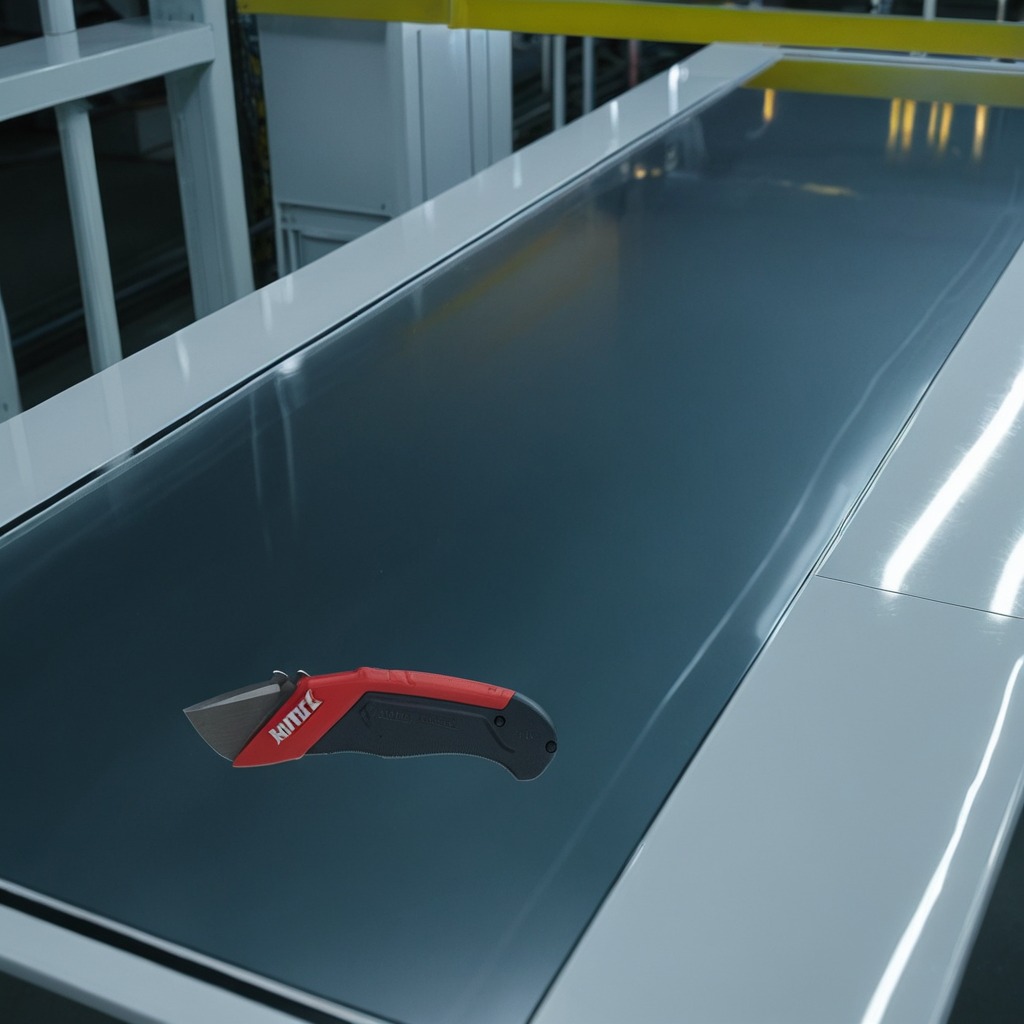
A utility knife is lying on a table.